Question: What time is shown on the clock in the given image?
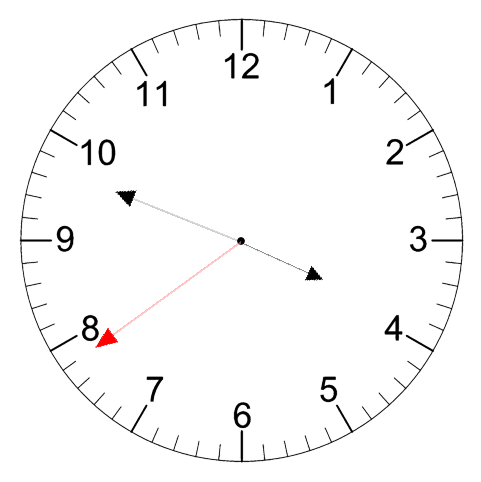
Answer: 03:48:39